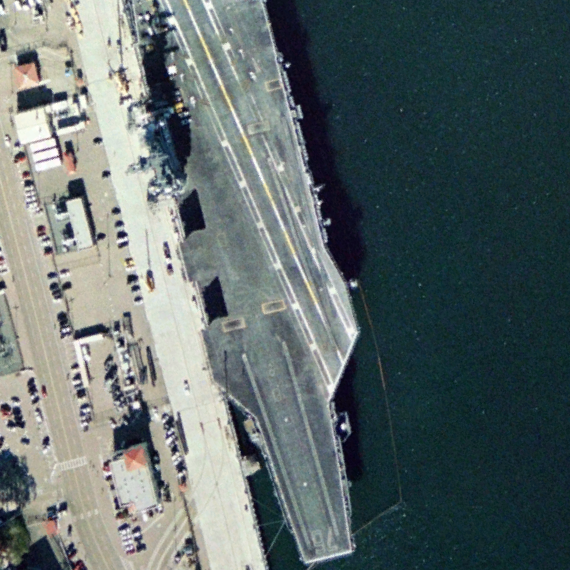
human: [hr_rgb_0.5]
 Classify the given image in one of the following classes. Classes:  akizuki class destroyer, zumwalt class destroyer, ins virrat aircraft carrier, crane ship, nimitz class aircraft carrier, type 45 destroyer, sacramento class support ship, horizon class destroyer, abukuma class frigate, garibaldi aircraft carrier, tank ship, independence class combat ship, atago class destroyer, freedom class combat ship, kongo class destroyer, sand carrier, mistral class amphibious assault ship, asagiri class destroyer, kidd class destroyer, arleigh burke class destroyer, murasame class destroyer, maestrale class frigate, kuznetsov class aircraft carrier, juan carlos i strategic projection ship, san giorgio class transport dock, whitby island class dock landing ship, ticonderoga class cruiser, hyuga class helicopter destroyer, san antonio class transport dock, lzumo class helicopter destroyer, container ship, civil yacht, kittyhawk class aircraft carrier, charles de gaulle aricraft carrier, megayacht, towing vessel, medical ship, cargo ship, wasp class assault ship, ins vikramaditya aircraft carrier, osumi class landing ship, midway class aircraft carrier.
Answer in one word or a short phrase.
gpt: Nimitz class aircraft carrier